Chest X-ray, AP view. Patient: 41 years old, sex F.
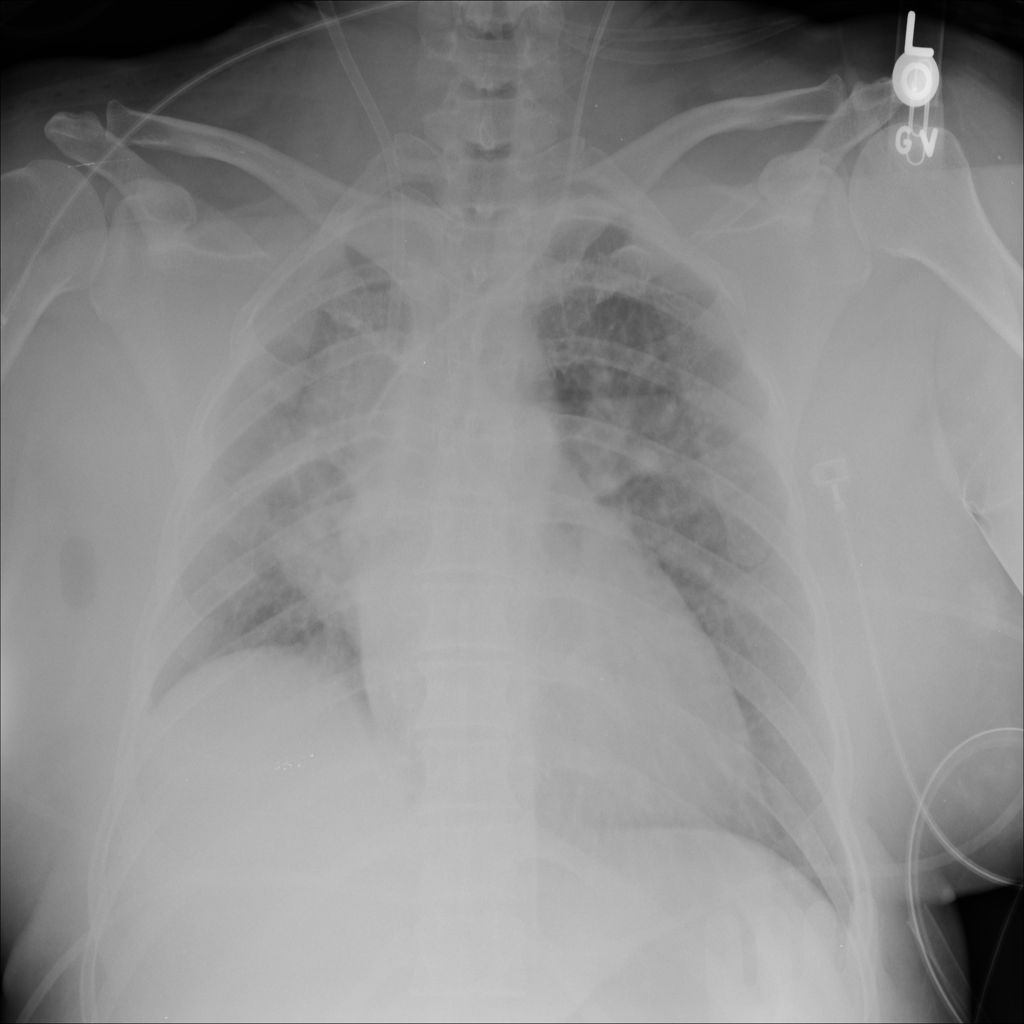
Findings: Consolidation, Mass